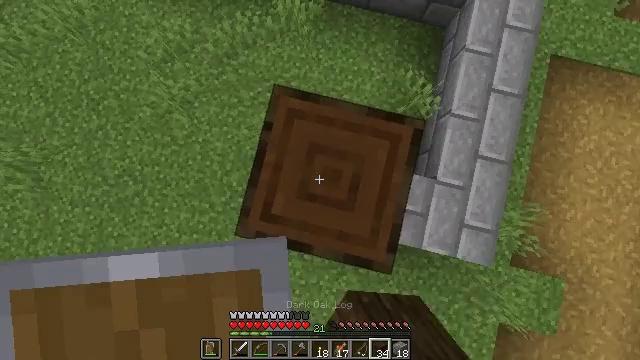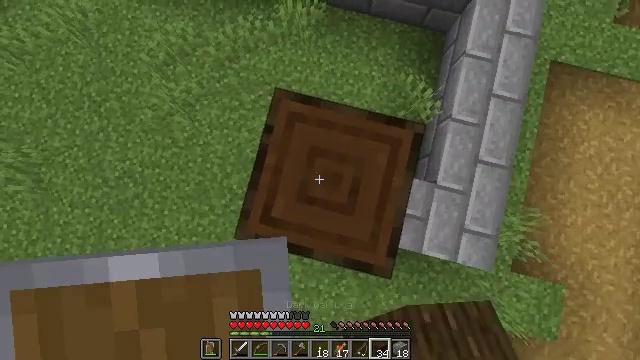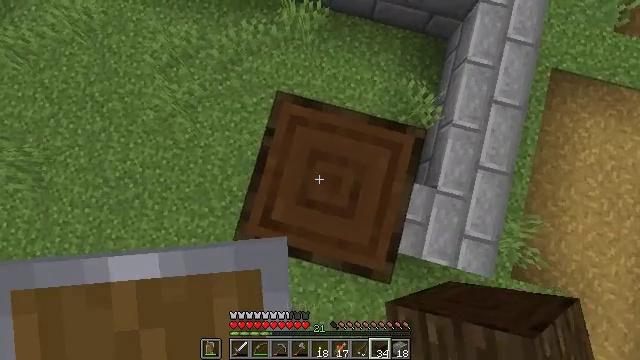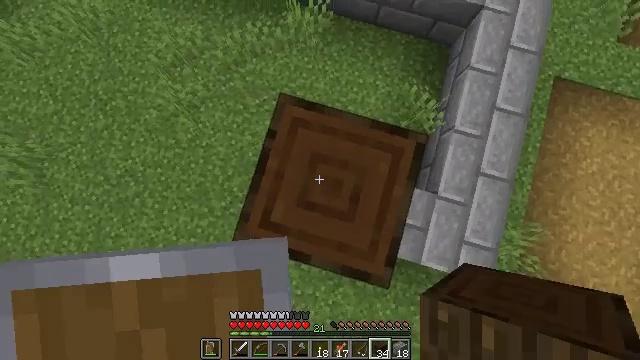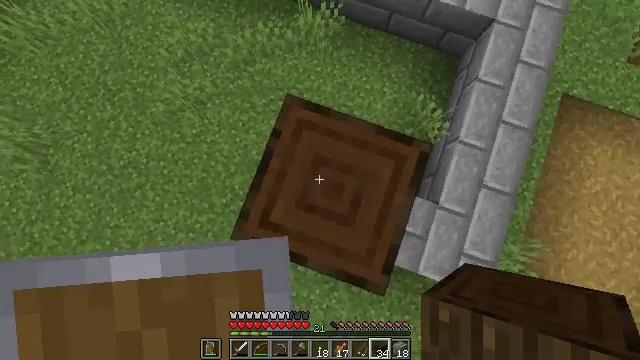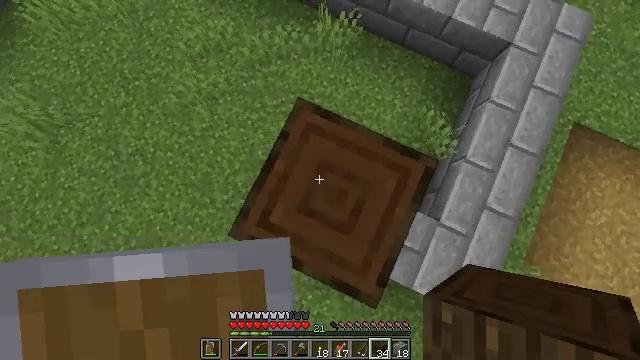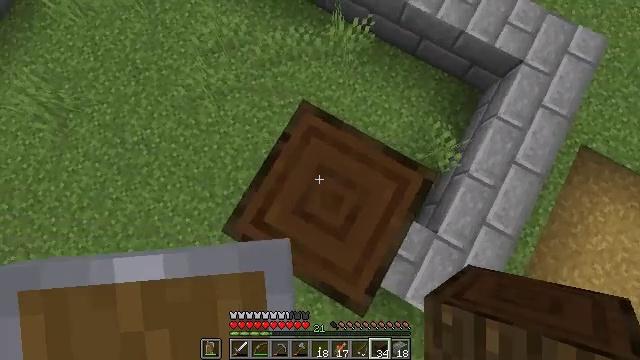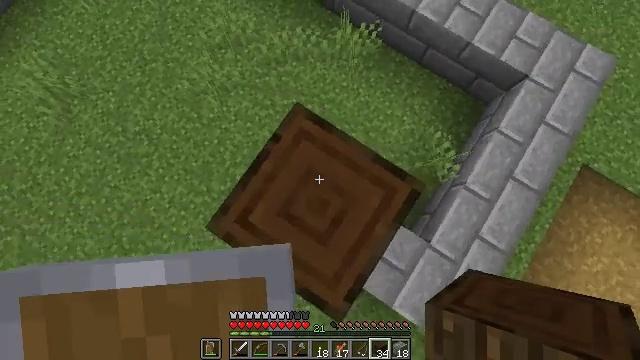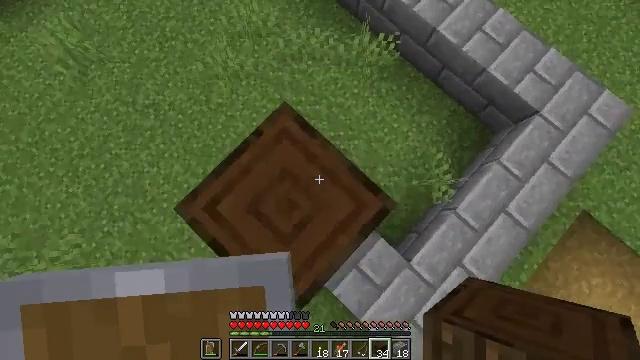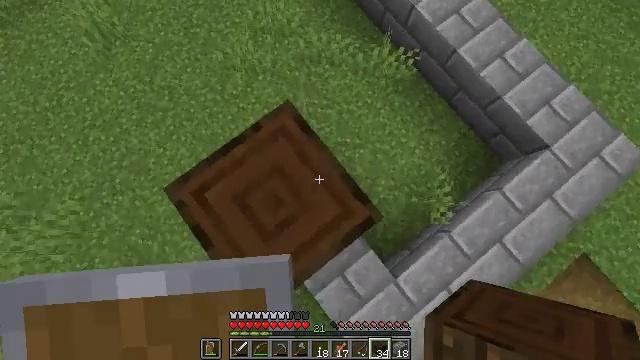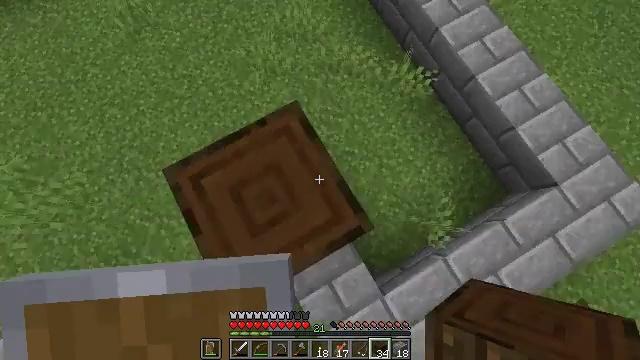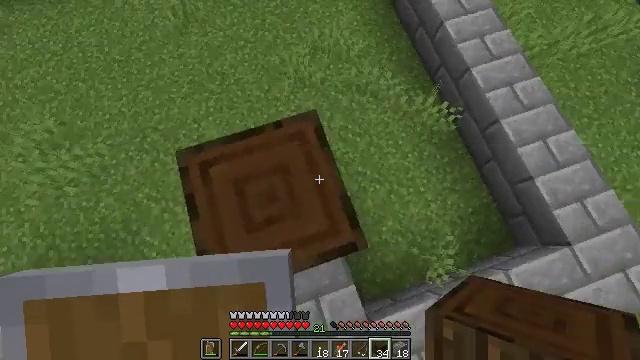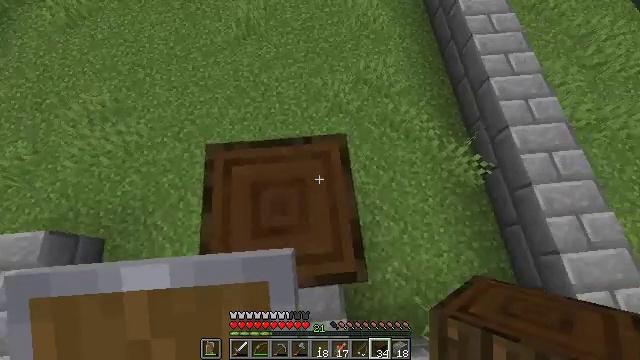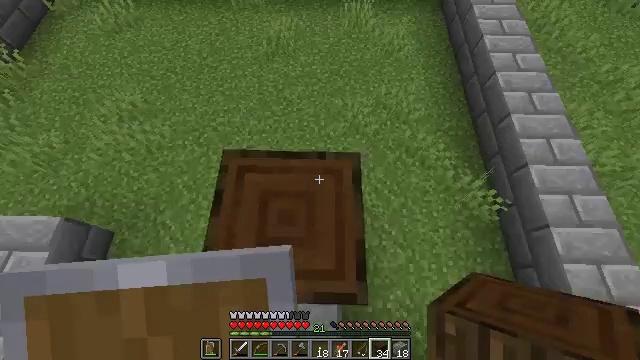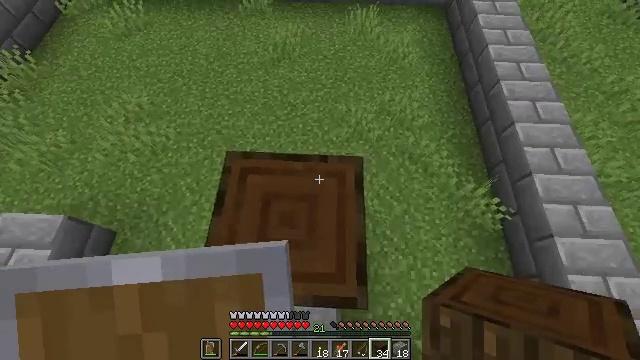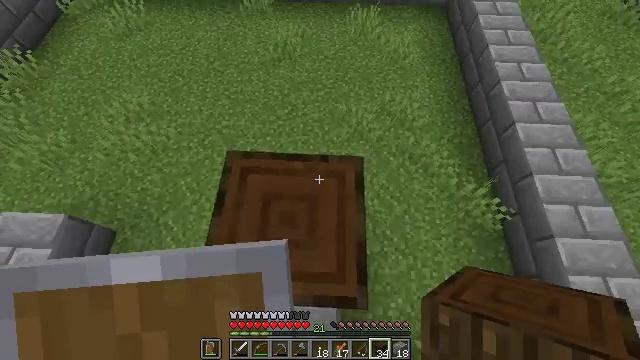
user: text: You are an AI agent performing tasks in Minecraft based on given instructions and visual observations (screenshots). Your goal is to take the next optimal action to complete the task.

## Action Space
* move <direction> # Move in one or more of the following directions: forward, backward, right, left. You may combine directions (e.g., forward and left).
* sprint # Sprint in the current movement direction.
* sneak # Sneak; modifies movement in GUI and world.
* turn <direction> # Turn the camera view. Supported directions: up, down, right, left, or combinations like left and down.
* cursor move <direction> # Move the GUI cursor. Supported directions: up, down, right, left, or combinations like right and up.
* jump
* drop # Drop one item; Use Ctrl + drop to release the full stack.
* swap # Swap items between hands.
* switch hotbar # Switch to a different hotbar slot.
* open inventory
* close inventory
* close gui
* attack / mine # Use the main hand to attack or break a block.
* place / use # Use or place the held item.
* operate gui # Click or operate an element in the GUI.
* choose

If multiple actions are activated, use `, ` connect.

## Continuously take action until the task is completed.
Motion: motion action
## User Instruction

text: Get stone bricks for construction purposes.
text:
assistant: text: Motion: no_op
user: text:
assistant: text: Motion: no_op
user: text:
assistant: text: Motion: turn left
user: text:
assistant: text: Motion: turn left
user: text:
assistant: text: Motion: turn left and up
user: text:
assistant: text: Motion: move right, turn left
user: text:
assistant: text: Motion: move right, turn left
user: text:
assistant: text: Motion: move right, turn left
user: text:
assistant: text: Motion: turn left
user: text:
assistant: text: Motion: turn left and up
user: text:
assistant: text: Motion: turn left and up
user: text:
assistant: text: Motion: turn left and up
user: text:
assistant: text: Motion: turn left and up
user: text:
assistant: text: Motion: turn left and up
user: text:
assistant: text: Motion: no_op
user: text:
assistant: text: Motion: turn left
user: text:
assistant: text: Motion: turn left and down
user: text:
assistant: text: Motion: turn left and down
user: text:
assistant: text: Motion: turn left
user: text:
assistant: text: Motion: turn left
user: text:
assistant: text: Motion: turn left
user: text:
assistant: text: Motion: turn left
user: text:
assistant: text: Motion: move forward and move left, turn left and down
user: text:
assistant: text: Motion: move forward and move left
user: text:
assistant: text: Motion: move forward and move left
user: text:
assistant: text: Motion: move left
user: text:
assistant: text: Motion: move left
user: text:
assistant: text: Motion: move back and move left, turn left and down
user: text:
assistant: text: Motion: move back and move left
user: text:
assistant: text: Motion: move left